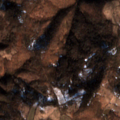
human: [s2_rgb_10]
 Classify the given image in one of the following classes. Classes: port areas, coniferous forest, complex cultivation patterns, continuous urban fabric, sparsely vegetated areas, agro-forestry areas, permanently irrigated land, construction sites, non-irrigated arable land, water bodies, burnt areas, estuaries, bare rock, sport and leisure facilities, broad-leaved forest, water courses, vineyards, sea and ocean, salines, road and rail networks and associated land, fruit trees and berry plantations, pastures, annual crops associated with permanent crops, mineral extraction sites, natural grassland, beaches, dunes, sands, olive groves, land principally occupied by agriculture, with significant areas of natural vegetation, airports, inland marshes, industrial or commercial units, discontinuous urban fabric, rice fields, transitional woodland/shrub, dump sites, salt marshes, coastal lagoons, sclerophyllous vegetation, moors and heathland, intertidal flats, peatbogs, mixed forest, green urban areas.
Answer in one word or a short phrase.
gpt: complex cultivation patterns, broad-leaved forest, transitional woodland/shrub